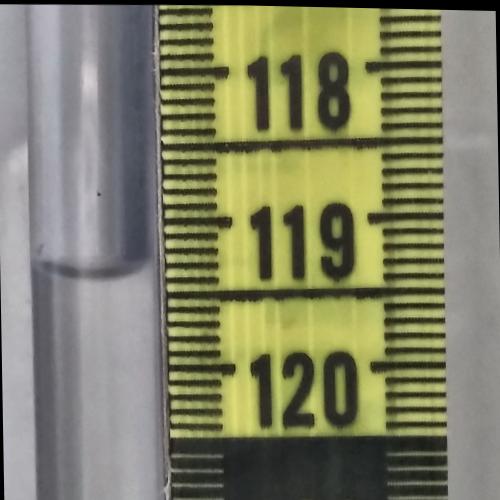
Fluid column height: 119.3 cm